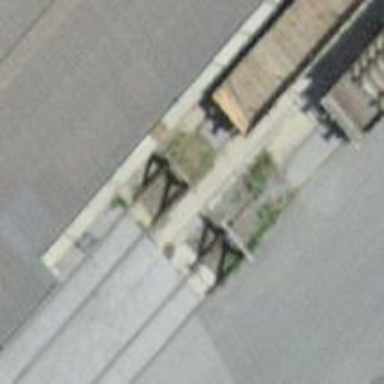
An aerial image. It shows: Railway buffer stop.